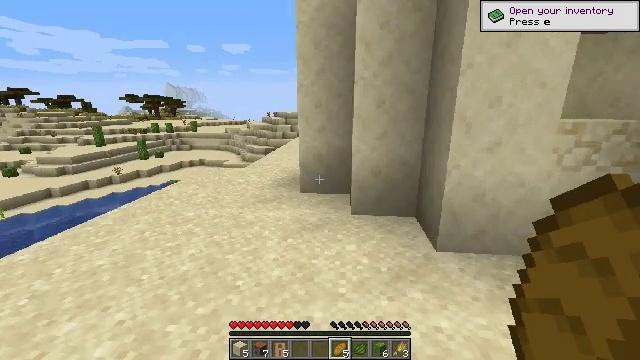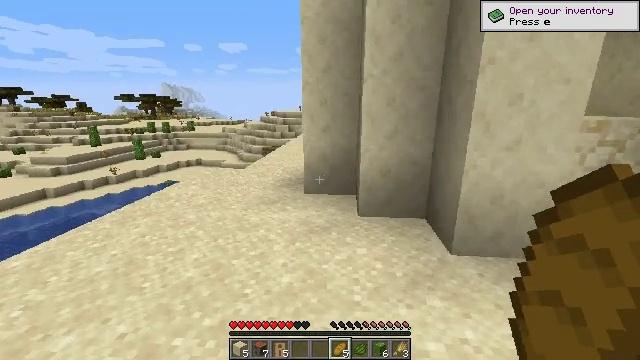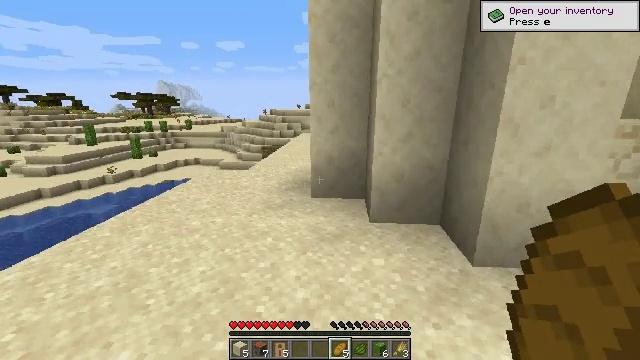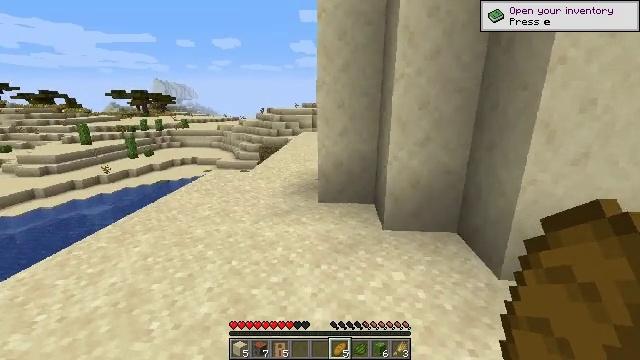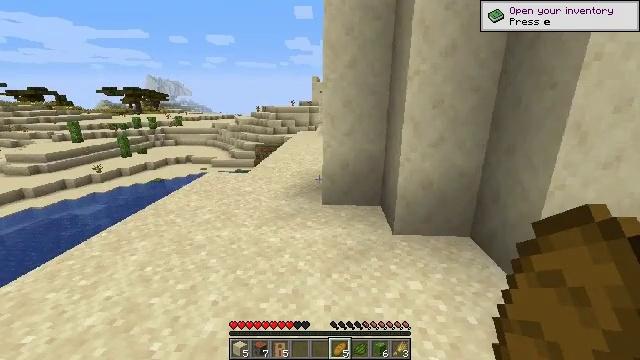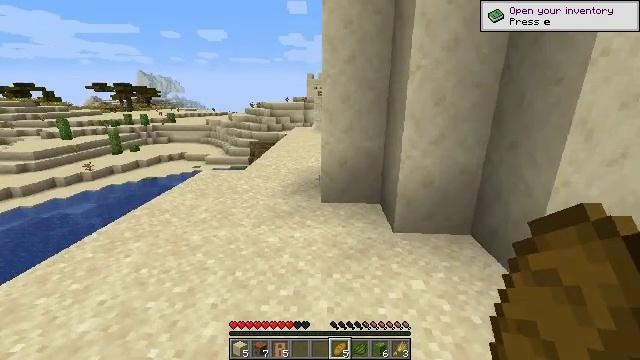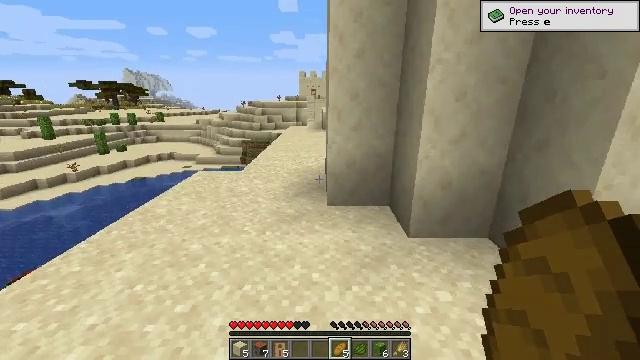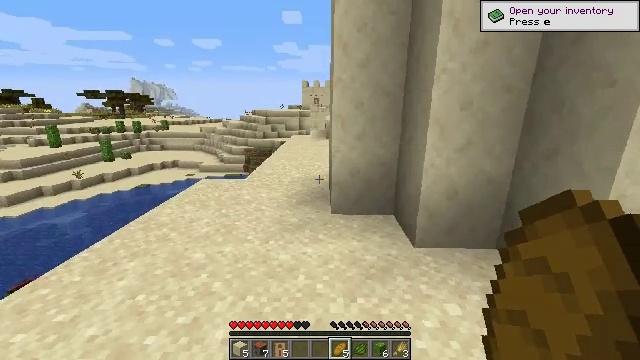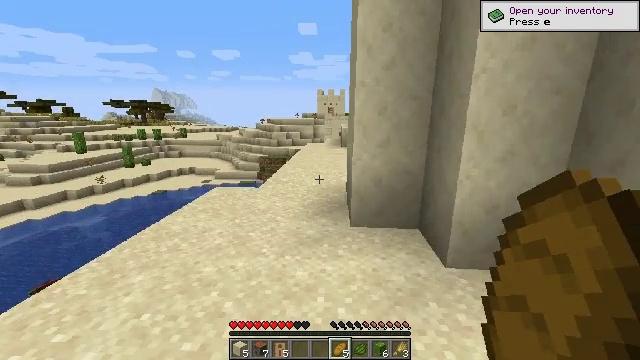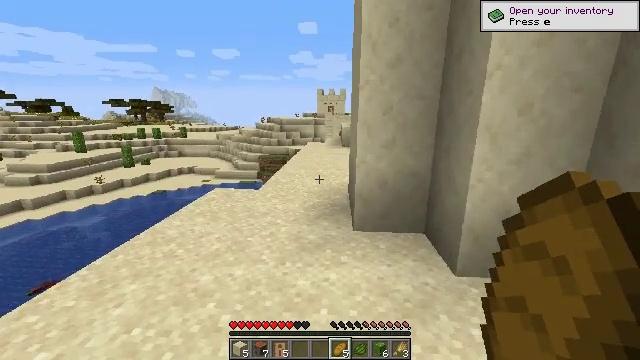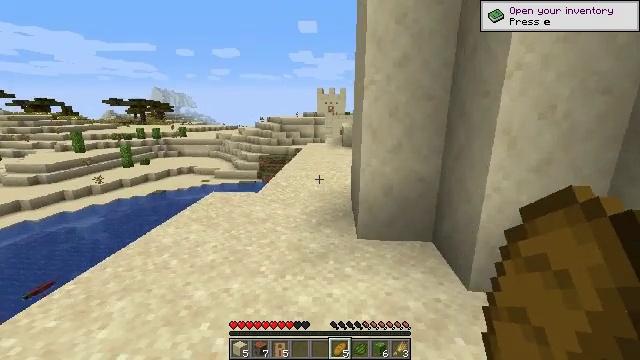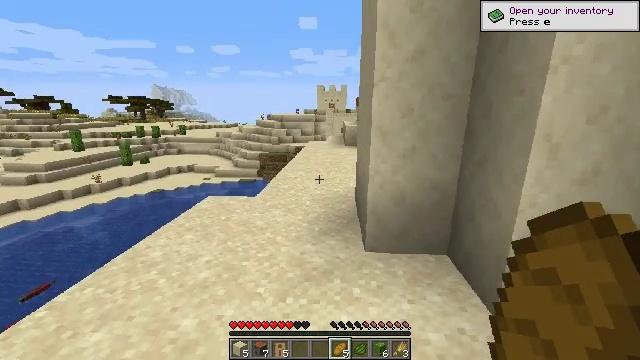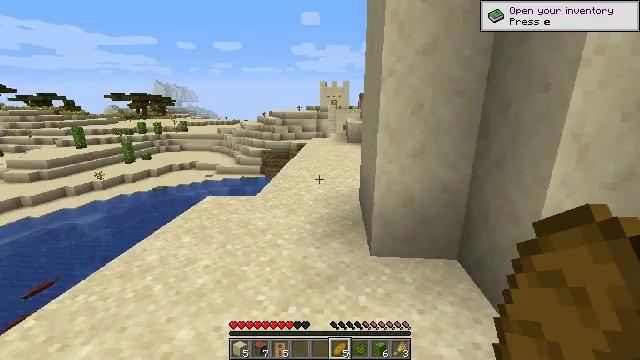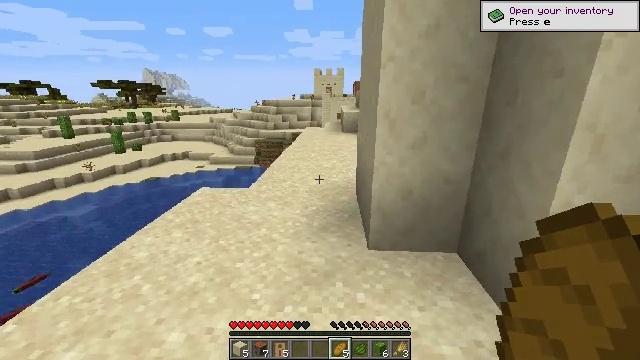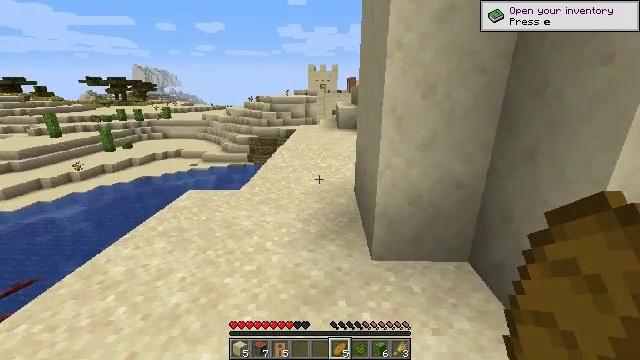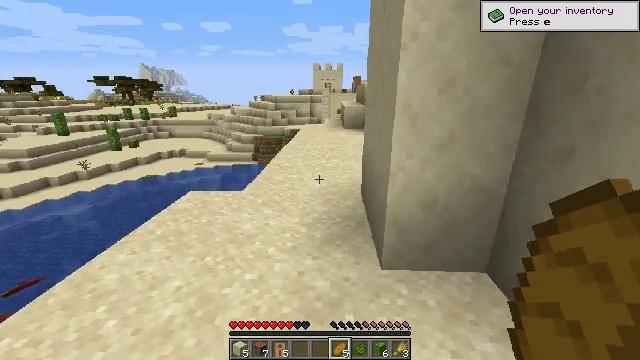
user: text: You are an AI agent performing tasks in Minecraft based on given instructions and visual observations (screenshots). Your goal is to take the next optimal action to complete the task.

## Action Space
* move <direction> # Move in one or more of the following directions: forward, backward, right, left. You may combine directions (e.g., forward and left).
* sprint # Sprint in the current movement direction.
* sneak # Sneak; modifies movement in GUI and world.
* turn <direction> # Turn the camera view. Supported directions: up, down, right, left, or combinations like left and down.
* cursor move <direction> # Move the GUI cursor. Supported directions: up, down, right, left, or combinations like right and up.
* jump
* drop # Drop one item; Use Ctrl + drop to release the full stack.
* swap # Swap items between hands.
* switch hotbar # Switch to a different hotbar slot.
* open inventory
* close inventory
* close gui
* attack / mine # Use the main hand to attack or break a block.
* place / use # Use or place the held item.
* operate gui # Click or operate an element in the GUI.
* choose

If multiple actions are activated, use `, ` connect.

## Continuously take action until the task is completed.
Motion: motion action
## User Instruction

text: Get the lime bed back into inventory.
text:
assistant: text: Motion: move forward and move left
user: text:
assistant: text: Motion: move forward and move left
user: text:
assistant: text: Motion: move forward and move left
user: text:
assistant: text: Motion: move forward and move left, turn right
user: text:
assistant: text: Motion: move forward and move left, turn right
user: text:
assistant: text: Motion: move forward and move left, turn right
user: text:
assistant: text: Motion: move forward, turn up
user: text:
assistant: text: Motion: move forward, turn left and up
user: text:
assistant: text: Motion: move forward
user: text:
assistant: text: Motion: move forward
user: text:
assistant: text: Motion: move forward
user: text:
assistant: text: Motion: move forward
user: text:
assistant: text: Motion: move forward, turn right and down
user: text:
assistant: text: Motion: move forward, turn right
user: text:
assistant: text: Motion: move forward, turn left
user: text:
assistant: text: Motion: move forward
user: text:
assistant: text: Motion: move forward and move left
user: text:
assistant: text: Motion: move forward and move left
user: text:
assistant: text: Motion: move forward and move left
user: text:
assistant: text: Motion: move forward
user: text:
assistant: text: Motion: move forward
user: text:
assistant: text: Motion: move forward
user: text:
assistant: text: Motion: move forward
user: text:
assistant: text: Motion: move forward
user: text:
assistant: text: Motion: move forward
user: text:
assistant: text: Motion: move forward
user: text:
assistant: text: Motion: move forward
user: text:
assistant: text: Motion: move forward
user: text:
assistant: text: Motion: move forward
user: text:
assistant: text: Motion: move forward